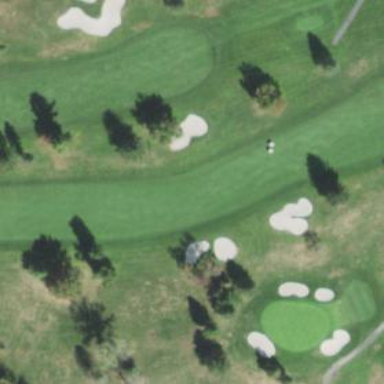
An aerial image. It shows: Grassy area designated as golf fairway.